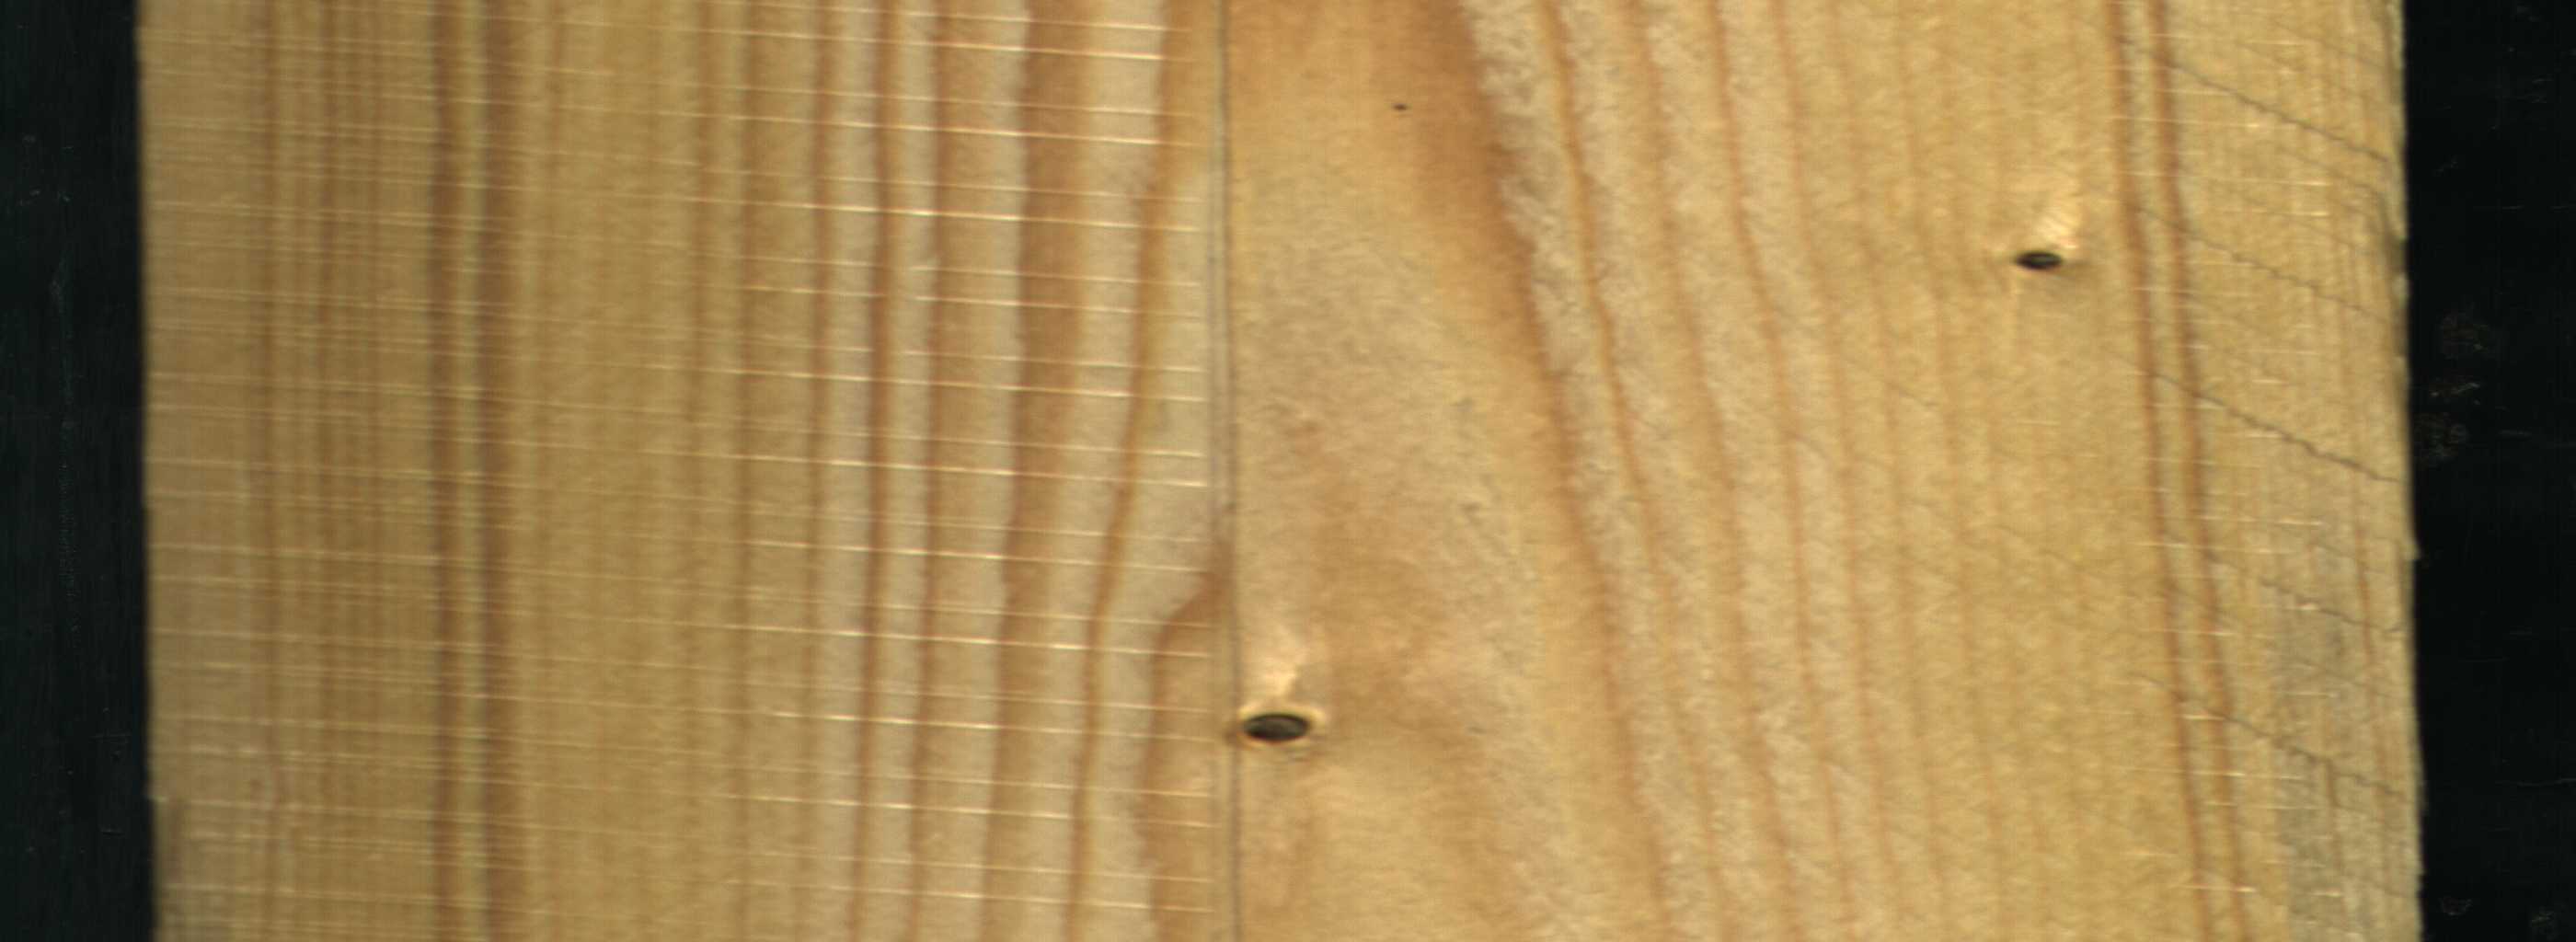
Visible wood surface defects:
Blue_Stain
Dead_Knot
Dead_Knot